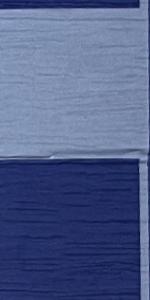
Label: Empty